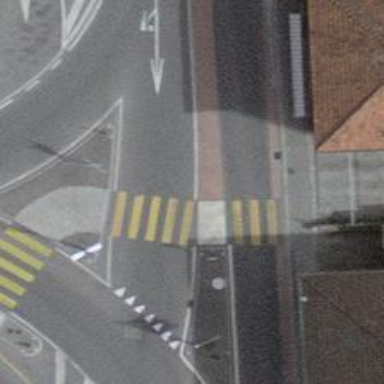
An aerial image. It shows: Uncontrolled zebra crossing with island. The crossing is marked with zebra stripes.